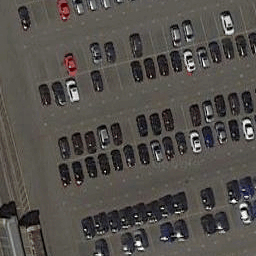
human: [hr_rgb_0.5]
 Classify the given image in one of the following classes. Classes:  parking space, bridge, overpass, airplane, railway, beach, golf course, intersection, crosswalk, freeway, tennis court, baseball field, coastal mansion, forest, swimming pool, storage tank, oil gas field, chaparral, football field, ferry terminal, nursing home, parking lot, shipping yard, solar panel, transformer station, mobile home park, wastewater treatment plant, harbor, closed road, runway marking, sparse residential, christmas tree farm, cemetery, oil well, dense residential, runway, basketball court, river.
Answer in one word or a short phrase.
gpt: parking lot